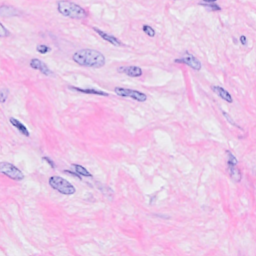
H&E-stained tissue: Breast